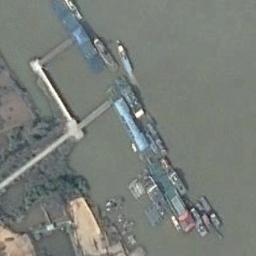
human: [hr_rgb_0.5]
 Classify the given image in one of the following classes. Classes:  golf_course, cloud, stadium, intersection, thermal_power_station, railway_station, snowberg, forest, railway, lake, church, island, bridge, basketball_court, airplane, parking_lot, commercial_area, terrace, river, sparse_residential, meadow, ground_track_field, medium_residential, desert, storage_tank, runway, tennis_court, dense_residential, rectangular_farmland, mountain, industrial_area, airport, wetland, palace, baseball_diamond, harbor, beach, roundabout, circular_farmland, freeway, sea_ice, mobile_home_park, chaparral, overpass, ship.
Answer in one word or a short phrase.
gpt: ship